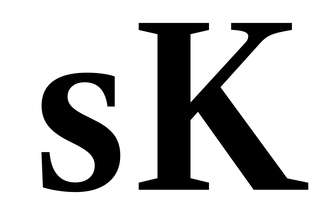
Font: LibreCaslonText_SemiBold